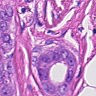
Metastatic tissue present: yes